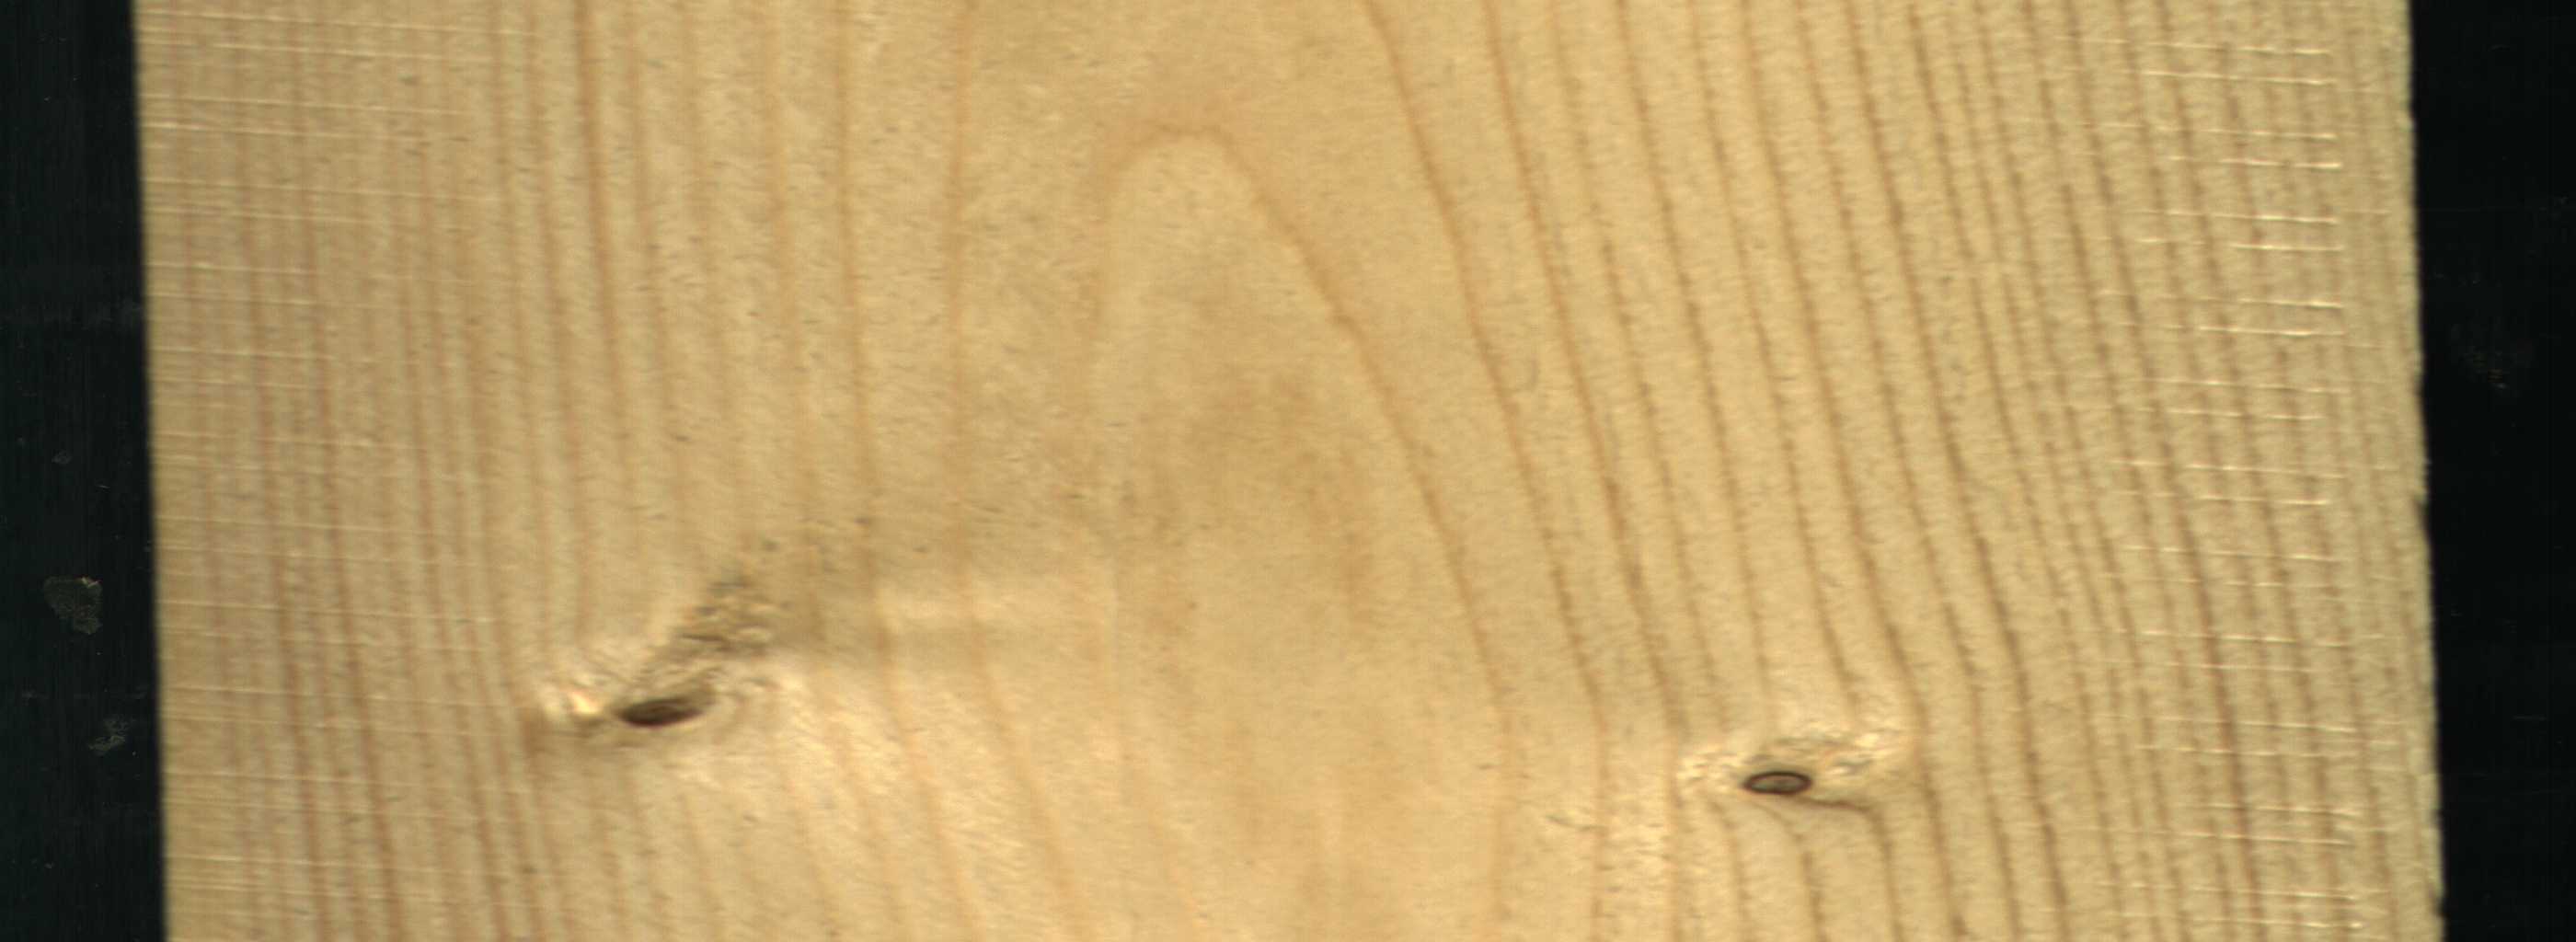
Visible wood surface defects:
Live_Knot
Live_Knot